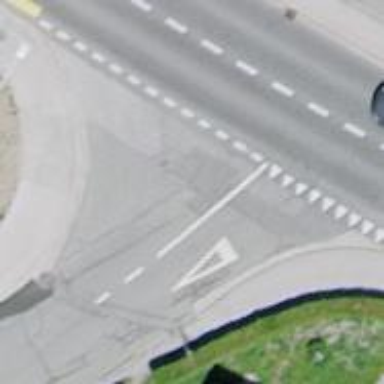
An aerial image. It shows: Uncontrolled crossing on the road.